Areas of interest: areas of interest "Fujian Province Transportation Planning and Design Institute"
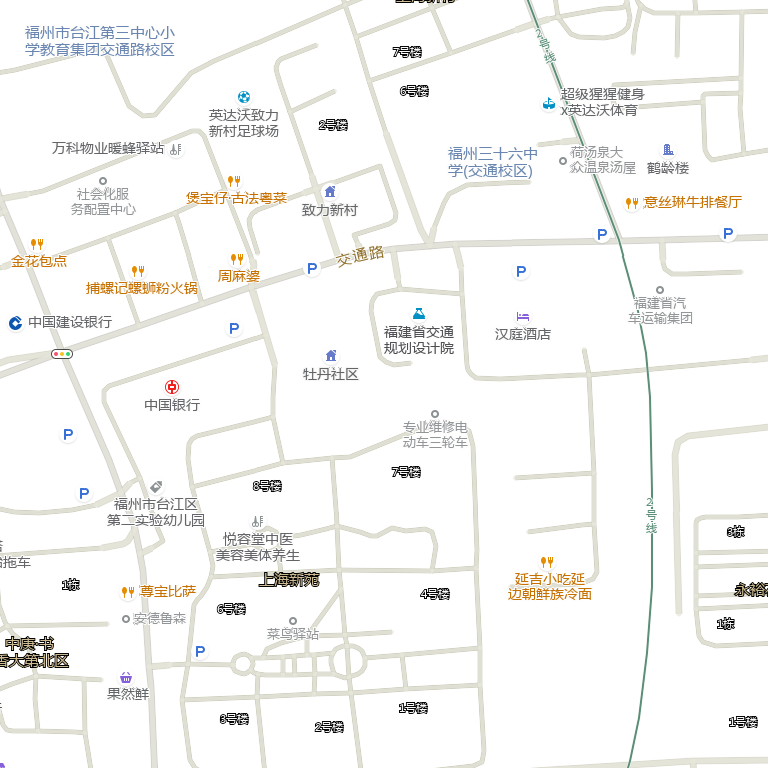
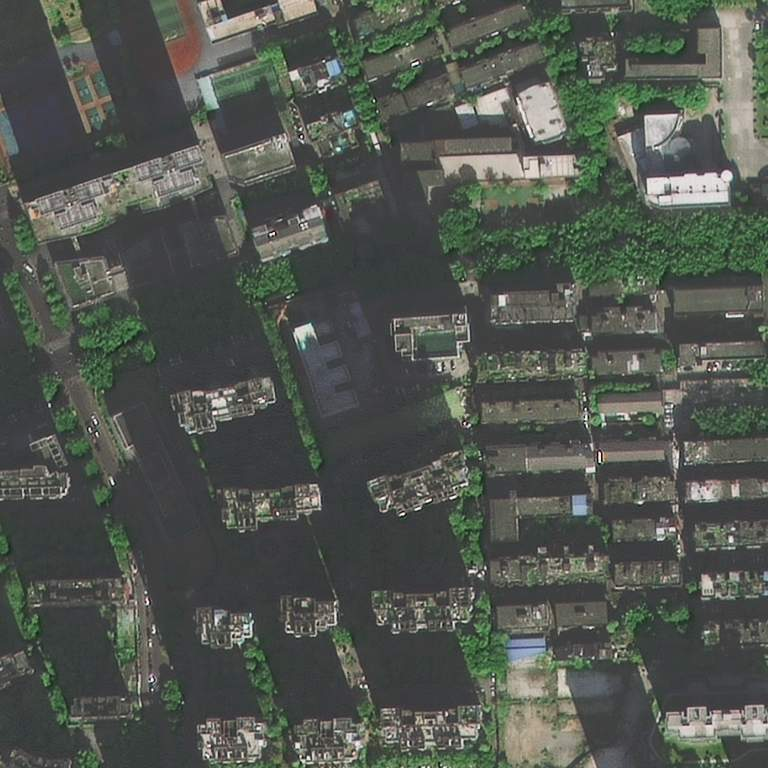